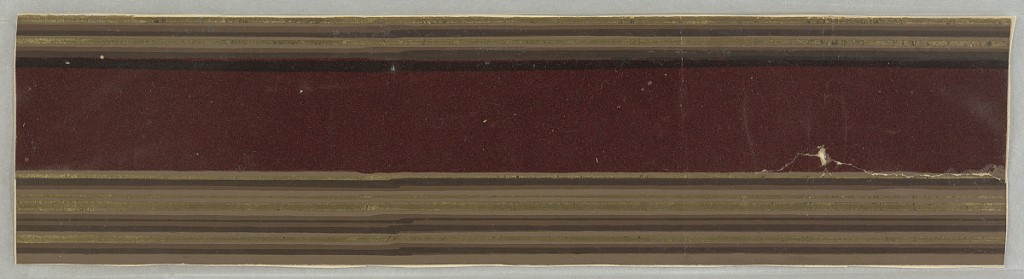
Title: Border
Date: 1850–1900
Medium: Flocked on paper
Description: Brownish-red flock border with narrow bands of gold along top and bottom edges, similates architectural molding.

H# 187